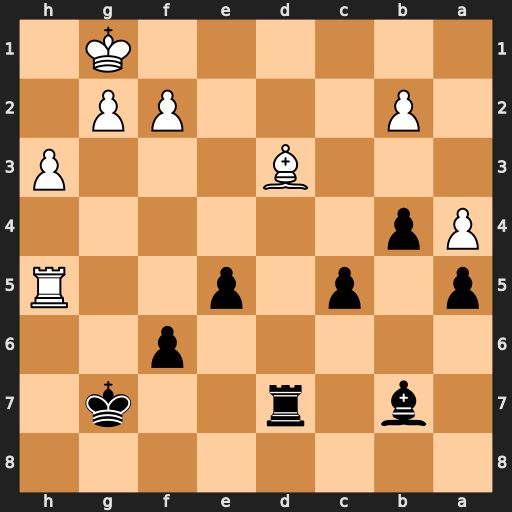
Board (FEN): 8/1b1r2k1/5p2/p1p1p2R/Pp6/3B3P/1P3PP1/6K1
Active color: b
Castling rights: -
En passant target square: -
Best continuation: Rxd3